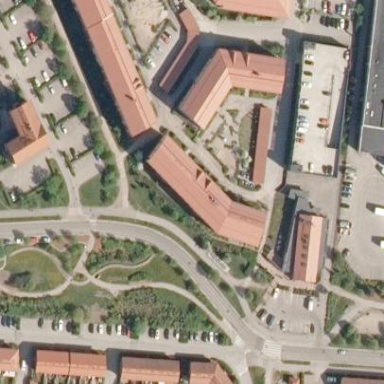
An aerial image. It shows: Residential apartments building.